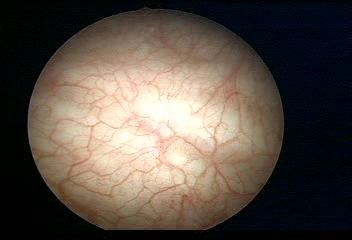
Modality: WLC
Class: Normal mucosa
Bladder cancer association: No